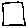
Label: square